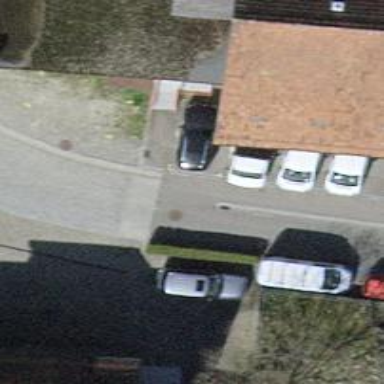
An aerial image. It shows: Paved living street.